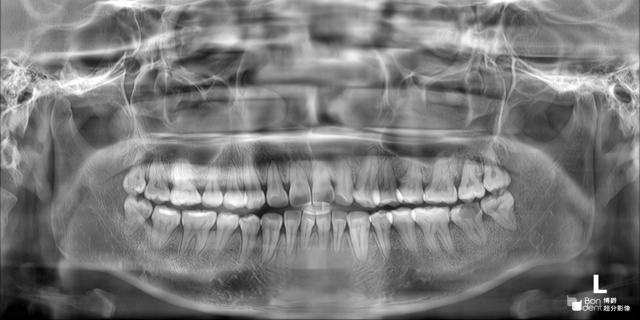
adult